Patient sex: F
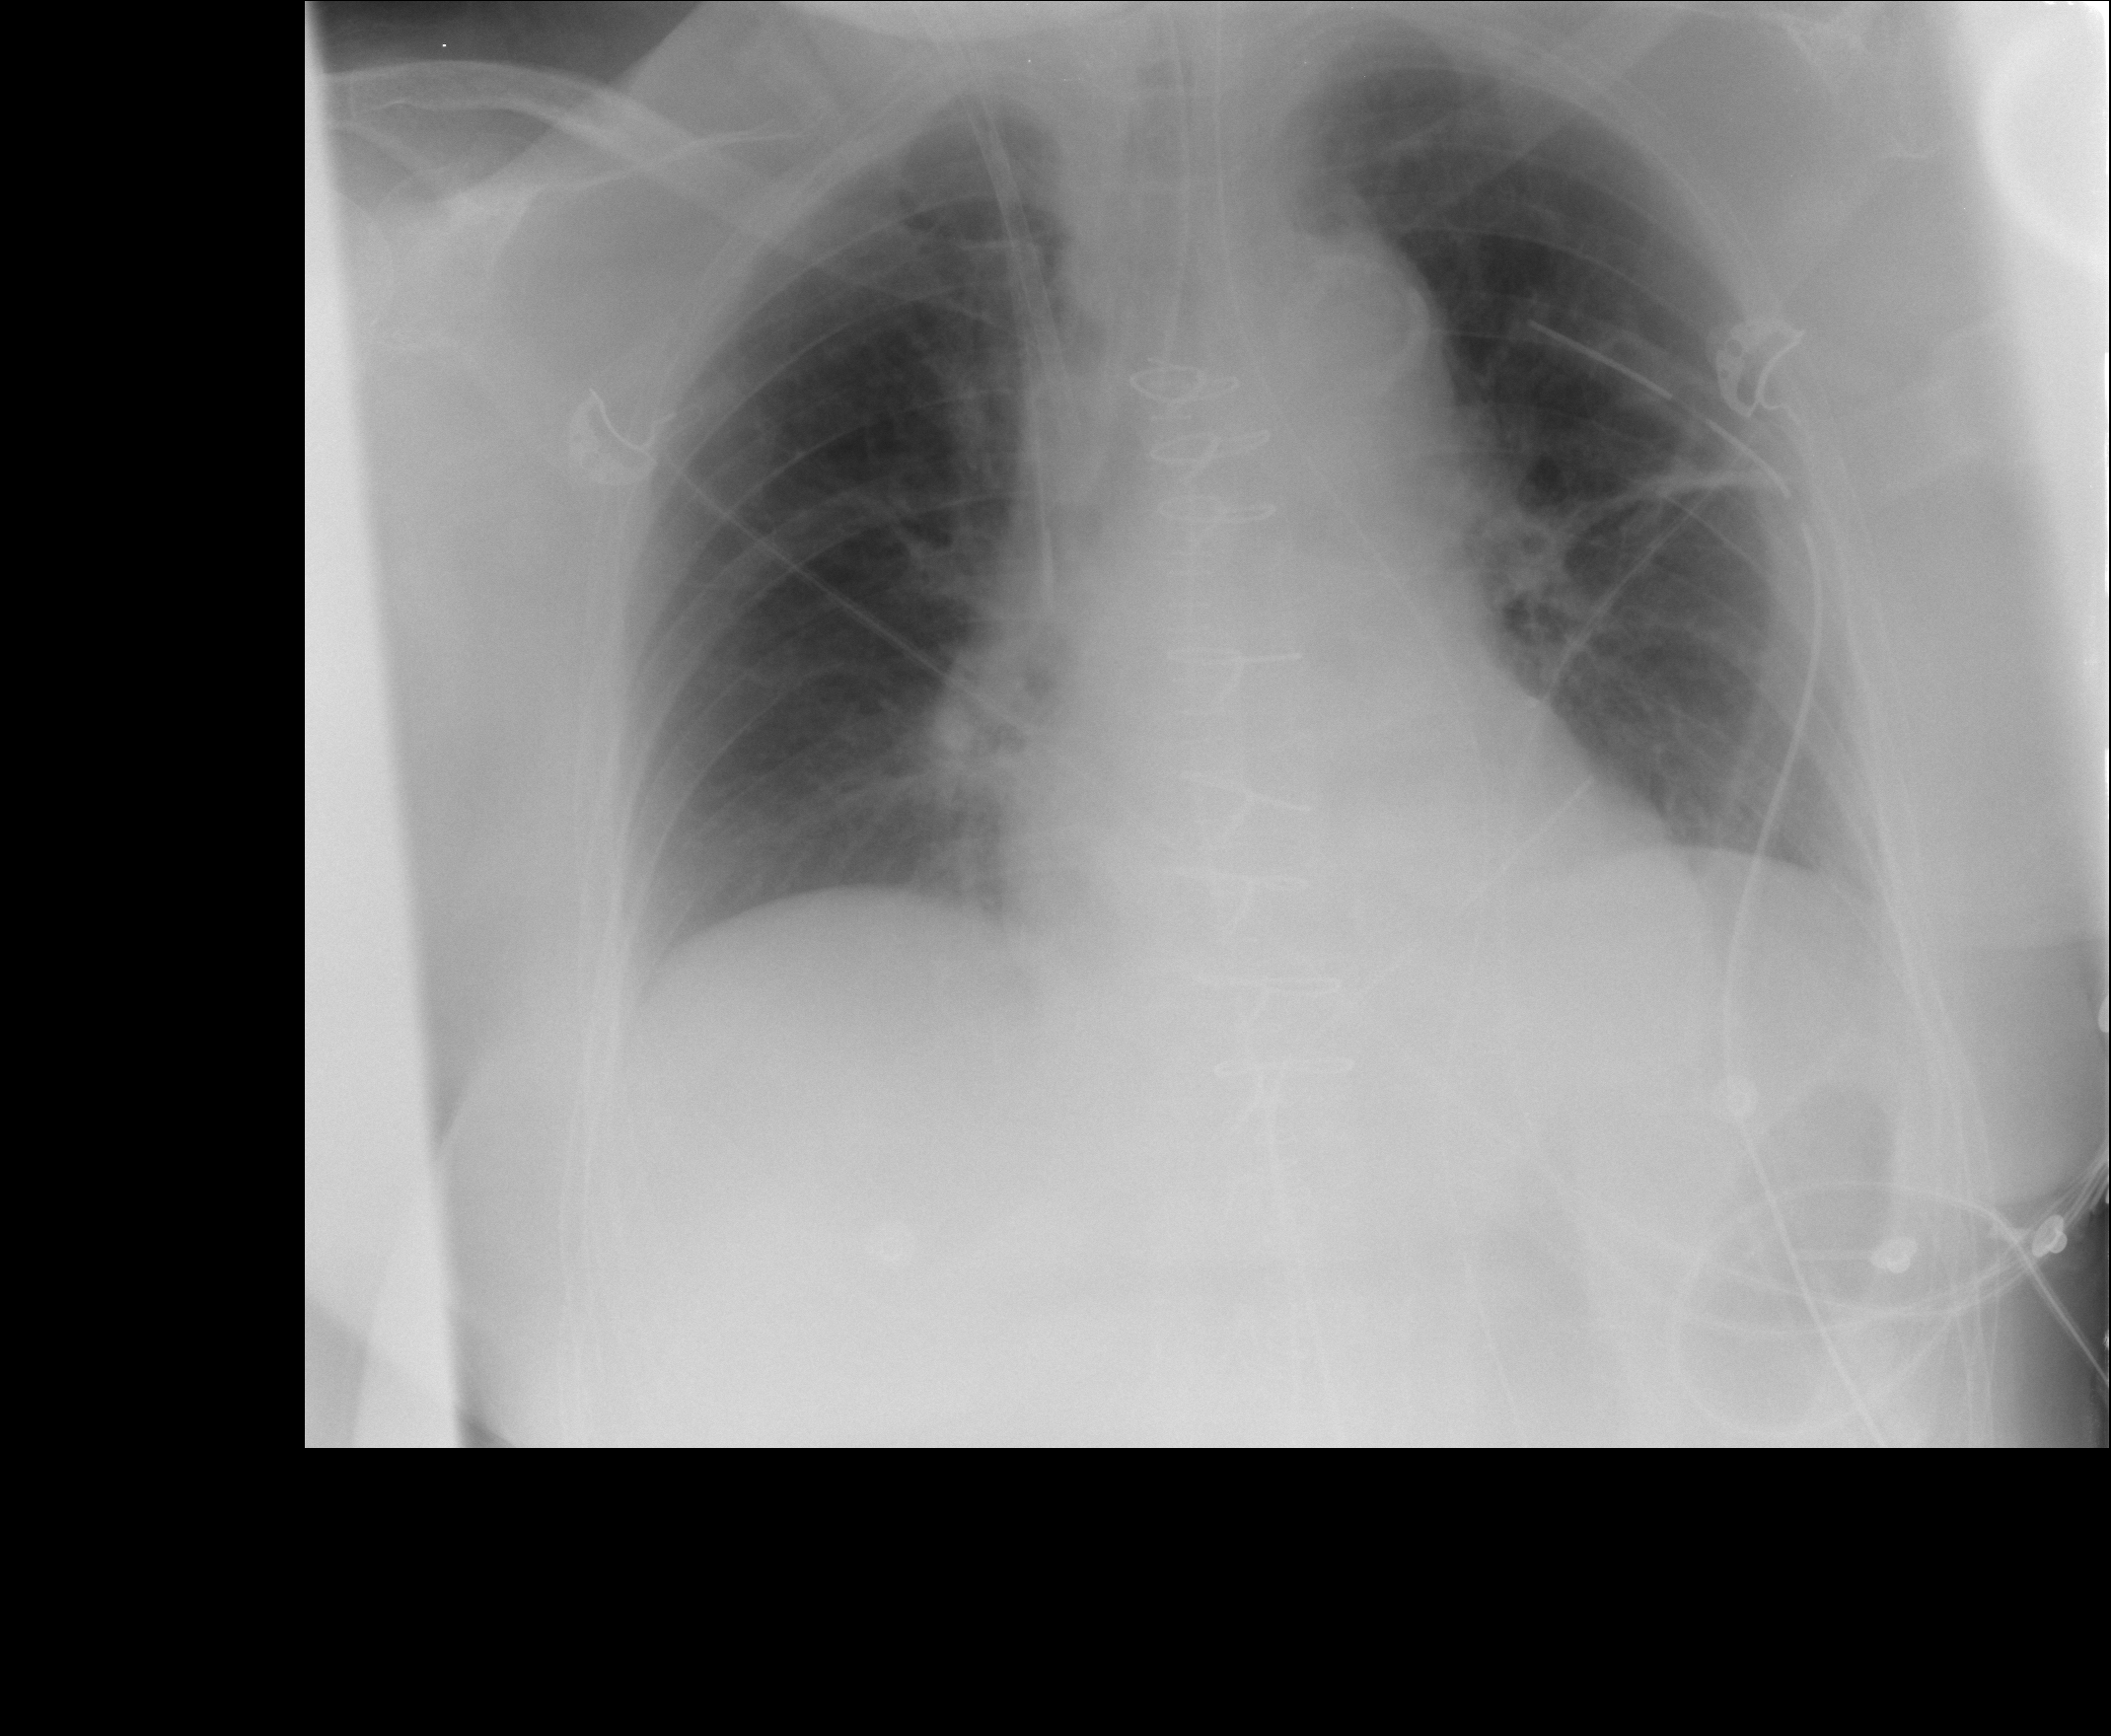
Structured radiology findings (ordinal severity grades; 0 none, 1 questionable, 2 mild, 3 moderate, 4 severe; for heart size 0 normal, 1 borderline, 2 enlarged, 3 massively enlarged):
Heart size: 2
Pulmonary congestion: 2
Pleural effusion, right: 0
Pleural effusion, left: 1
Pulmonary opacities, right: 0
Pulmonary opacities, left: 0
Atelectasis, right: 0
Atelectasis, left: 2